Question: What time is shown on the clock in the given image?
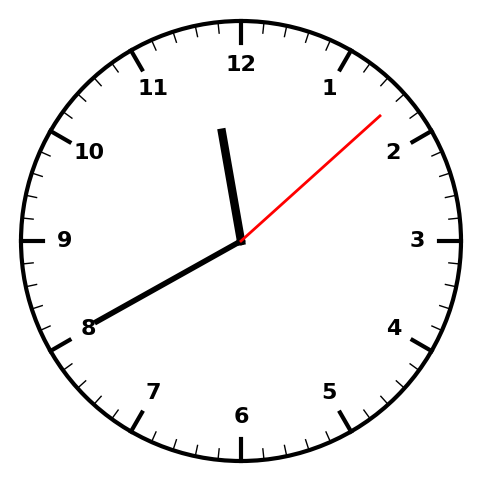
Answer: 11:40:08